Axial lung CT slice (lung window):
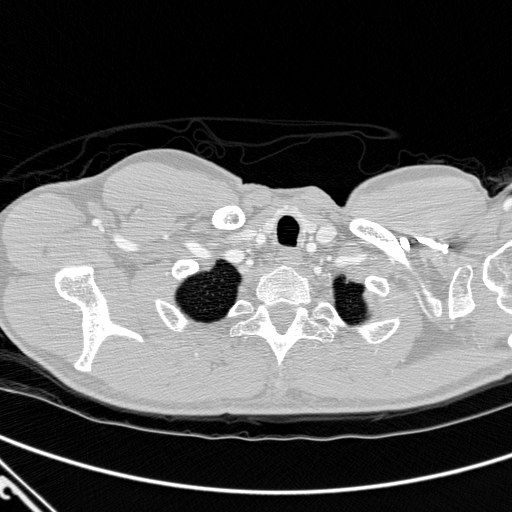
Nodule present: no